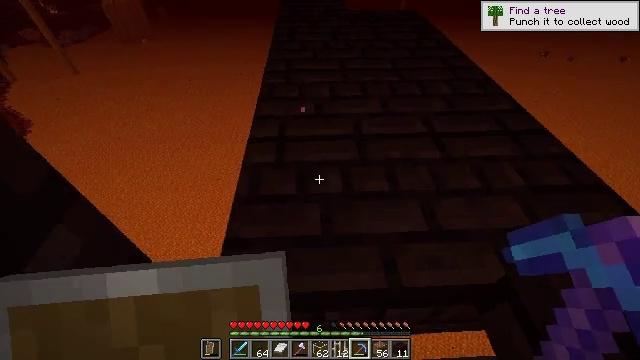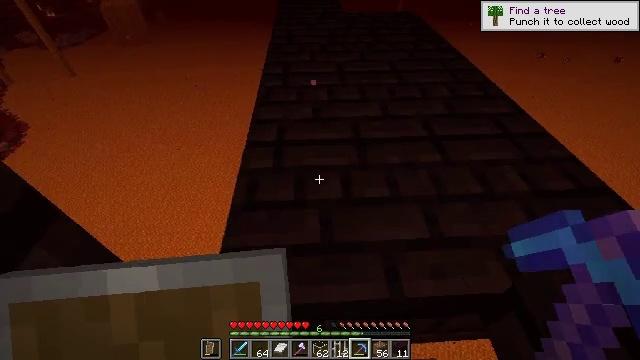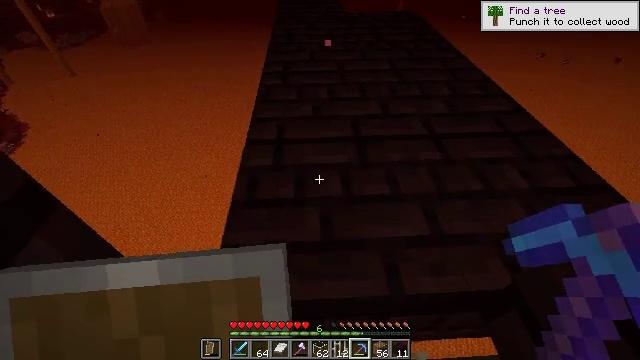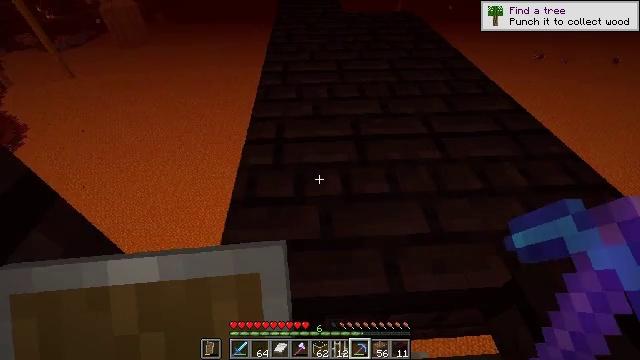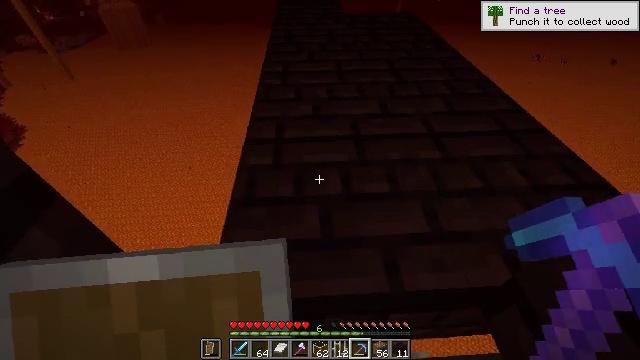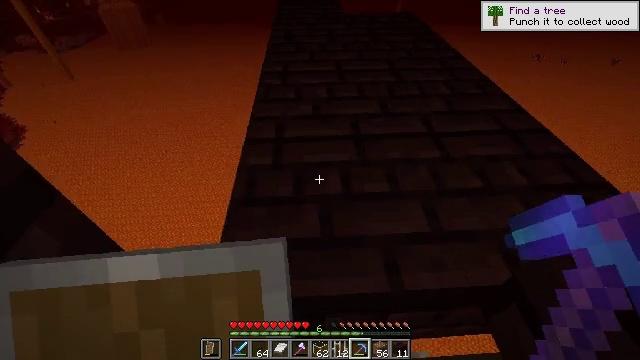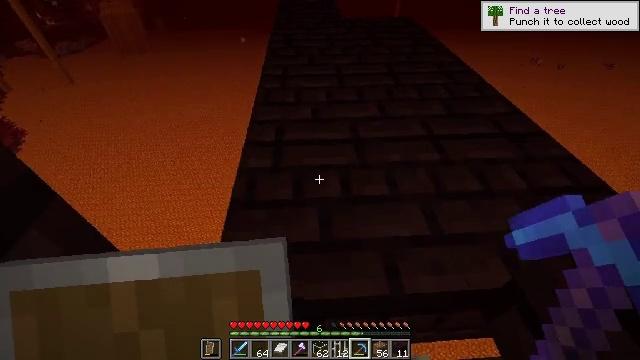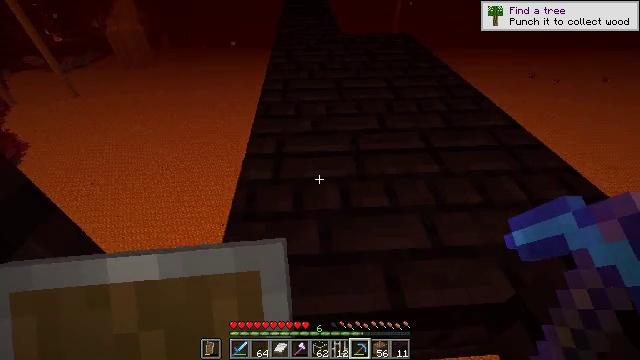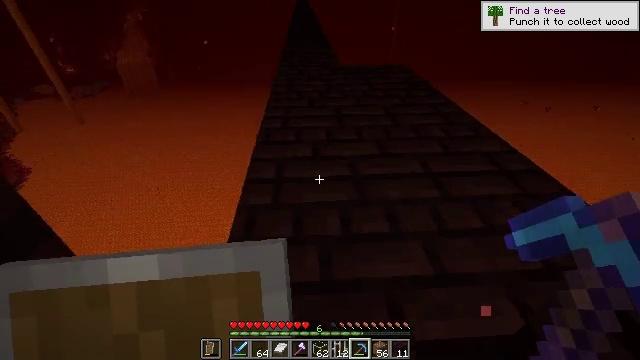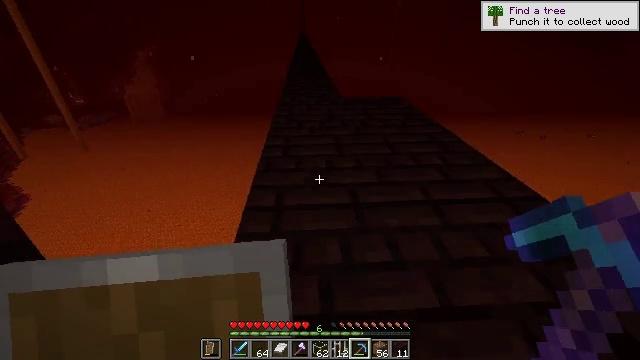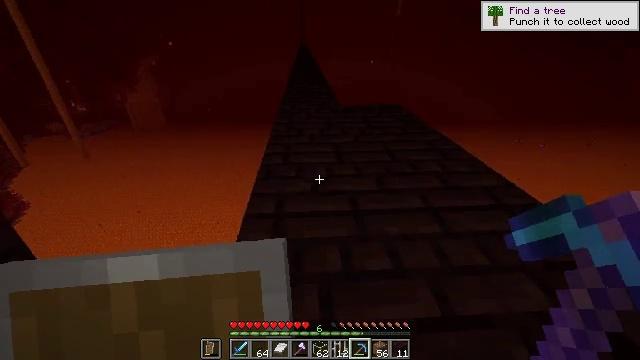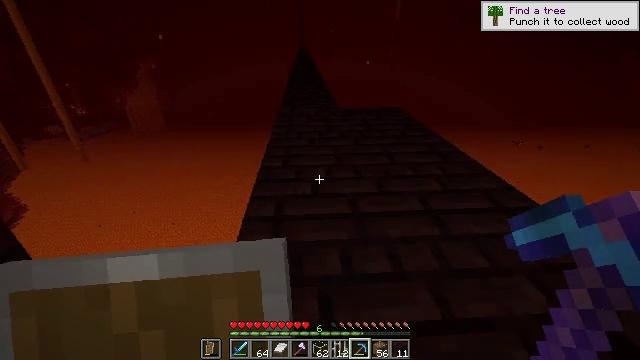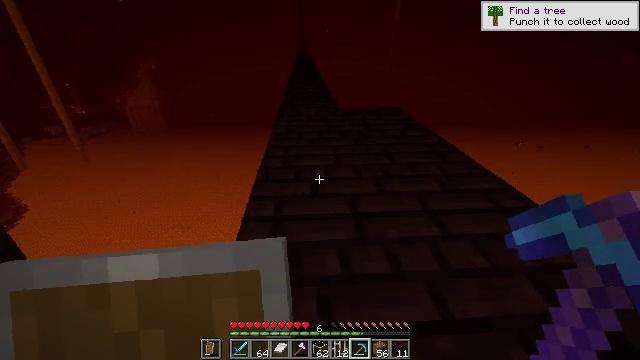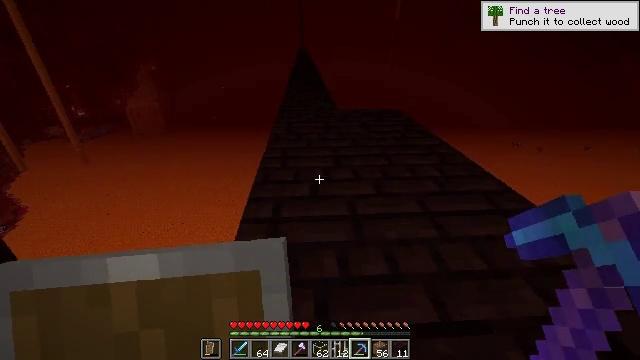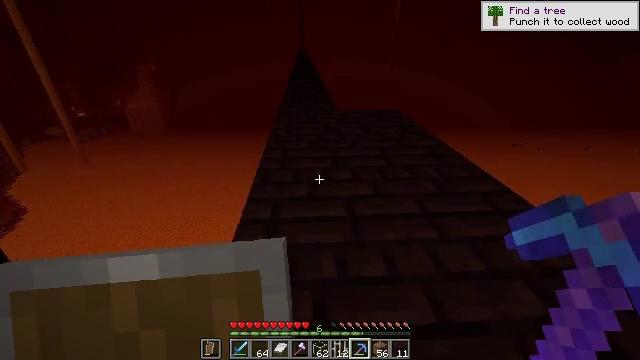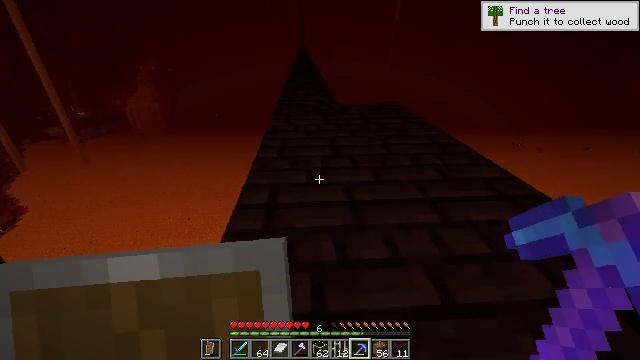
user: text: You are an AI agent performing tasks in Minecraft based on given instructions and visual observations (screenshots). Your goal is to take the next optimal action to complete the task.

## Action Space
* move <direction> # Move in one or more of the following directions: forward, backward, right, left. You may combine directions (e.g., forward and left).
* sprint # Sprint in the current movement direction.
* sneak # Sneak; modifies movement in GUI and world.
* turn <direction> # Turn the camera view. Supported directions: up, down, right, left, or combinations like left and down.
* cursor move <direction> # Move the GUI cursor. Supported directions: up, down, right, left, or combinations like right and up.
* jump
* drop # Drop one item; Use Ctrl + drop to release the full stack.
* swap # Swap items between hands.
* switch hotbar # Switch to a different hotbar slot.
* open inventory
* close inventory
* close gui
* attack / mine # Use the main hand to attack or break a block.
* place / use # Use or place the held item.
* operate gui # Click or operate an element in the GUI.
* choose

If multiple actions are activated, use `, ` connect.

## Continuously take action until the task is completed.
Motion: motion action
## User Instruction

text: drop nether brick slab
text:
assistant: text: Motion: no_op
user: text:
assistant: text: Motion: no_op
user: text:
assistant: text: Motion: no_op
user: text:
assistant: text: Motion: no_op
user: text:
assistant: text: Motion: no_op
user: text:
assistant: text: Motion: no_op
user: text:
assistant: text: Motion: turn up
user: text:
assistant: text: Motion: turn up
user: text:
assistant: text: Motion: turn up
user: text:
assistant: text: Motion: turn up
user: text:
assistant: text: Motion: no_op
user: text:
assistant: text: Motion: move forward
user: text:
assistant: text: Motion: move forward
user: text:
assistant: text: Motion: move forward, sneak
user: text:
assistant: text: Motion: move forward, sneak
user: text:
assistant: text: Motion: move forward, sneak
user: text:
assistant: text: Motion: move forward, sneak
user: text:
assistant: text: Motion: move forward, sneak
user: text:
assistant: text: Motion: move forward, sneak
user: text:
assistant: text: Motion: move forward, sneak
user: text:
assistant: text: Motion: move forward, sneak
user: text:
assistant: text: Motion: move forward, sneak
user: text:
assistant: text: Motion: move forward, sneak
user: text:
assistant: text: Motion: move forward, sneak
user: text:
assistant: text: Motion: move forward, sneak
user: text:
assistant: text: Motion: move forward, sneak
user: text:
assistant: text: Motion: move forward, sneak
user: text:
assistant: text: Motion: move forward, sneak
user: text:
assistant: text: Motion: move forward, sneak
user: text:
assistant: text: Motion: move forward, sneak